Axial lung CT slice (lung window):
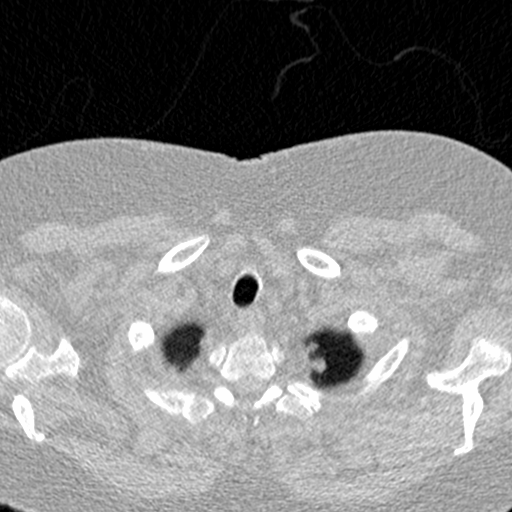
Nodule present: yes
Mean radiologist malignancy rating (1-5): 3